Question: I have a image and a input range slider on top of that and when I slide the slider I need to change the background of the body according to the color on the image. Is it possible to do this in javascript or do we need to go with another approach? This is the image I have. When I move the slider to the extreme left I need the background to be yellow as in the image and when I move it to the extreme right it should be green

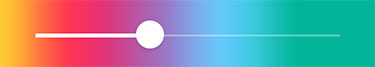
Answer: '''
function getPixelForImage(img){
if(!img.getPixel){
var canvas = document.createElement('canvas'),
ctx = canvas.getContext('2d'),
width, height;
function update(){
canvas.width = width = img.naturalWidth;
canvas.height = height = img.naturalHeight;
(width || height) && ctx.drawImage(img, 0, 0);
}
img.addEventListener('load', update);
update();
Object.defineProperty(img, "getPixel", {
value: function(x, y){
if(x<0 || y<0 || x >= width || y >= height) return 0;
var p = ctx.getImageData(x,y,1,1);
//rgba-color-string
return "rgba(" + p[0] + ", " + p[1] + ", " + p[2] + ", " + (p[3]/255) + ")";
//uin32 argb-value to calc with
//return p[3]<<24 | p[0]<<16 | p[1]<<8 | p[2];
}
});
}
return img;
}
getPixelForImage(someImage).getPixel(10, 10);
//or
getPixelForImage(someImage);
//...
someImage.getPixel(x, y);
//...
'''
but you might run into CORS-issues